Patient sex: F
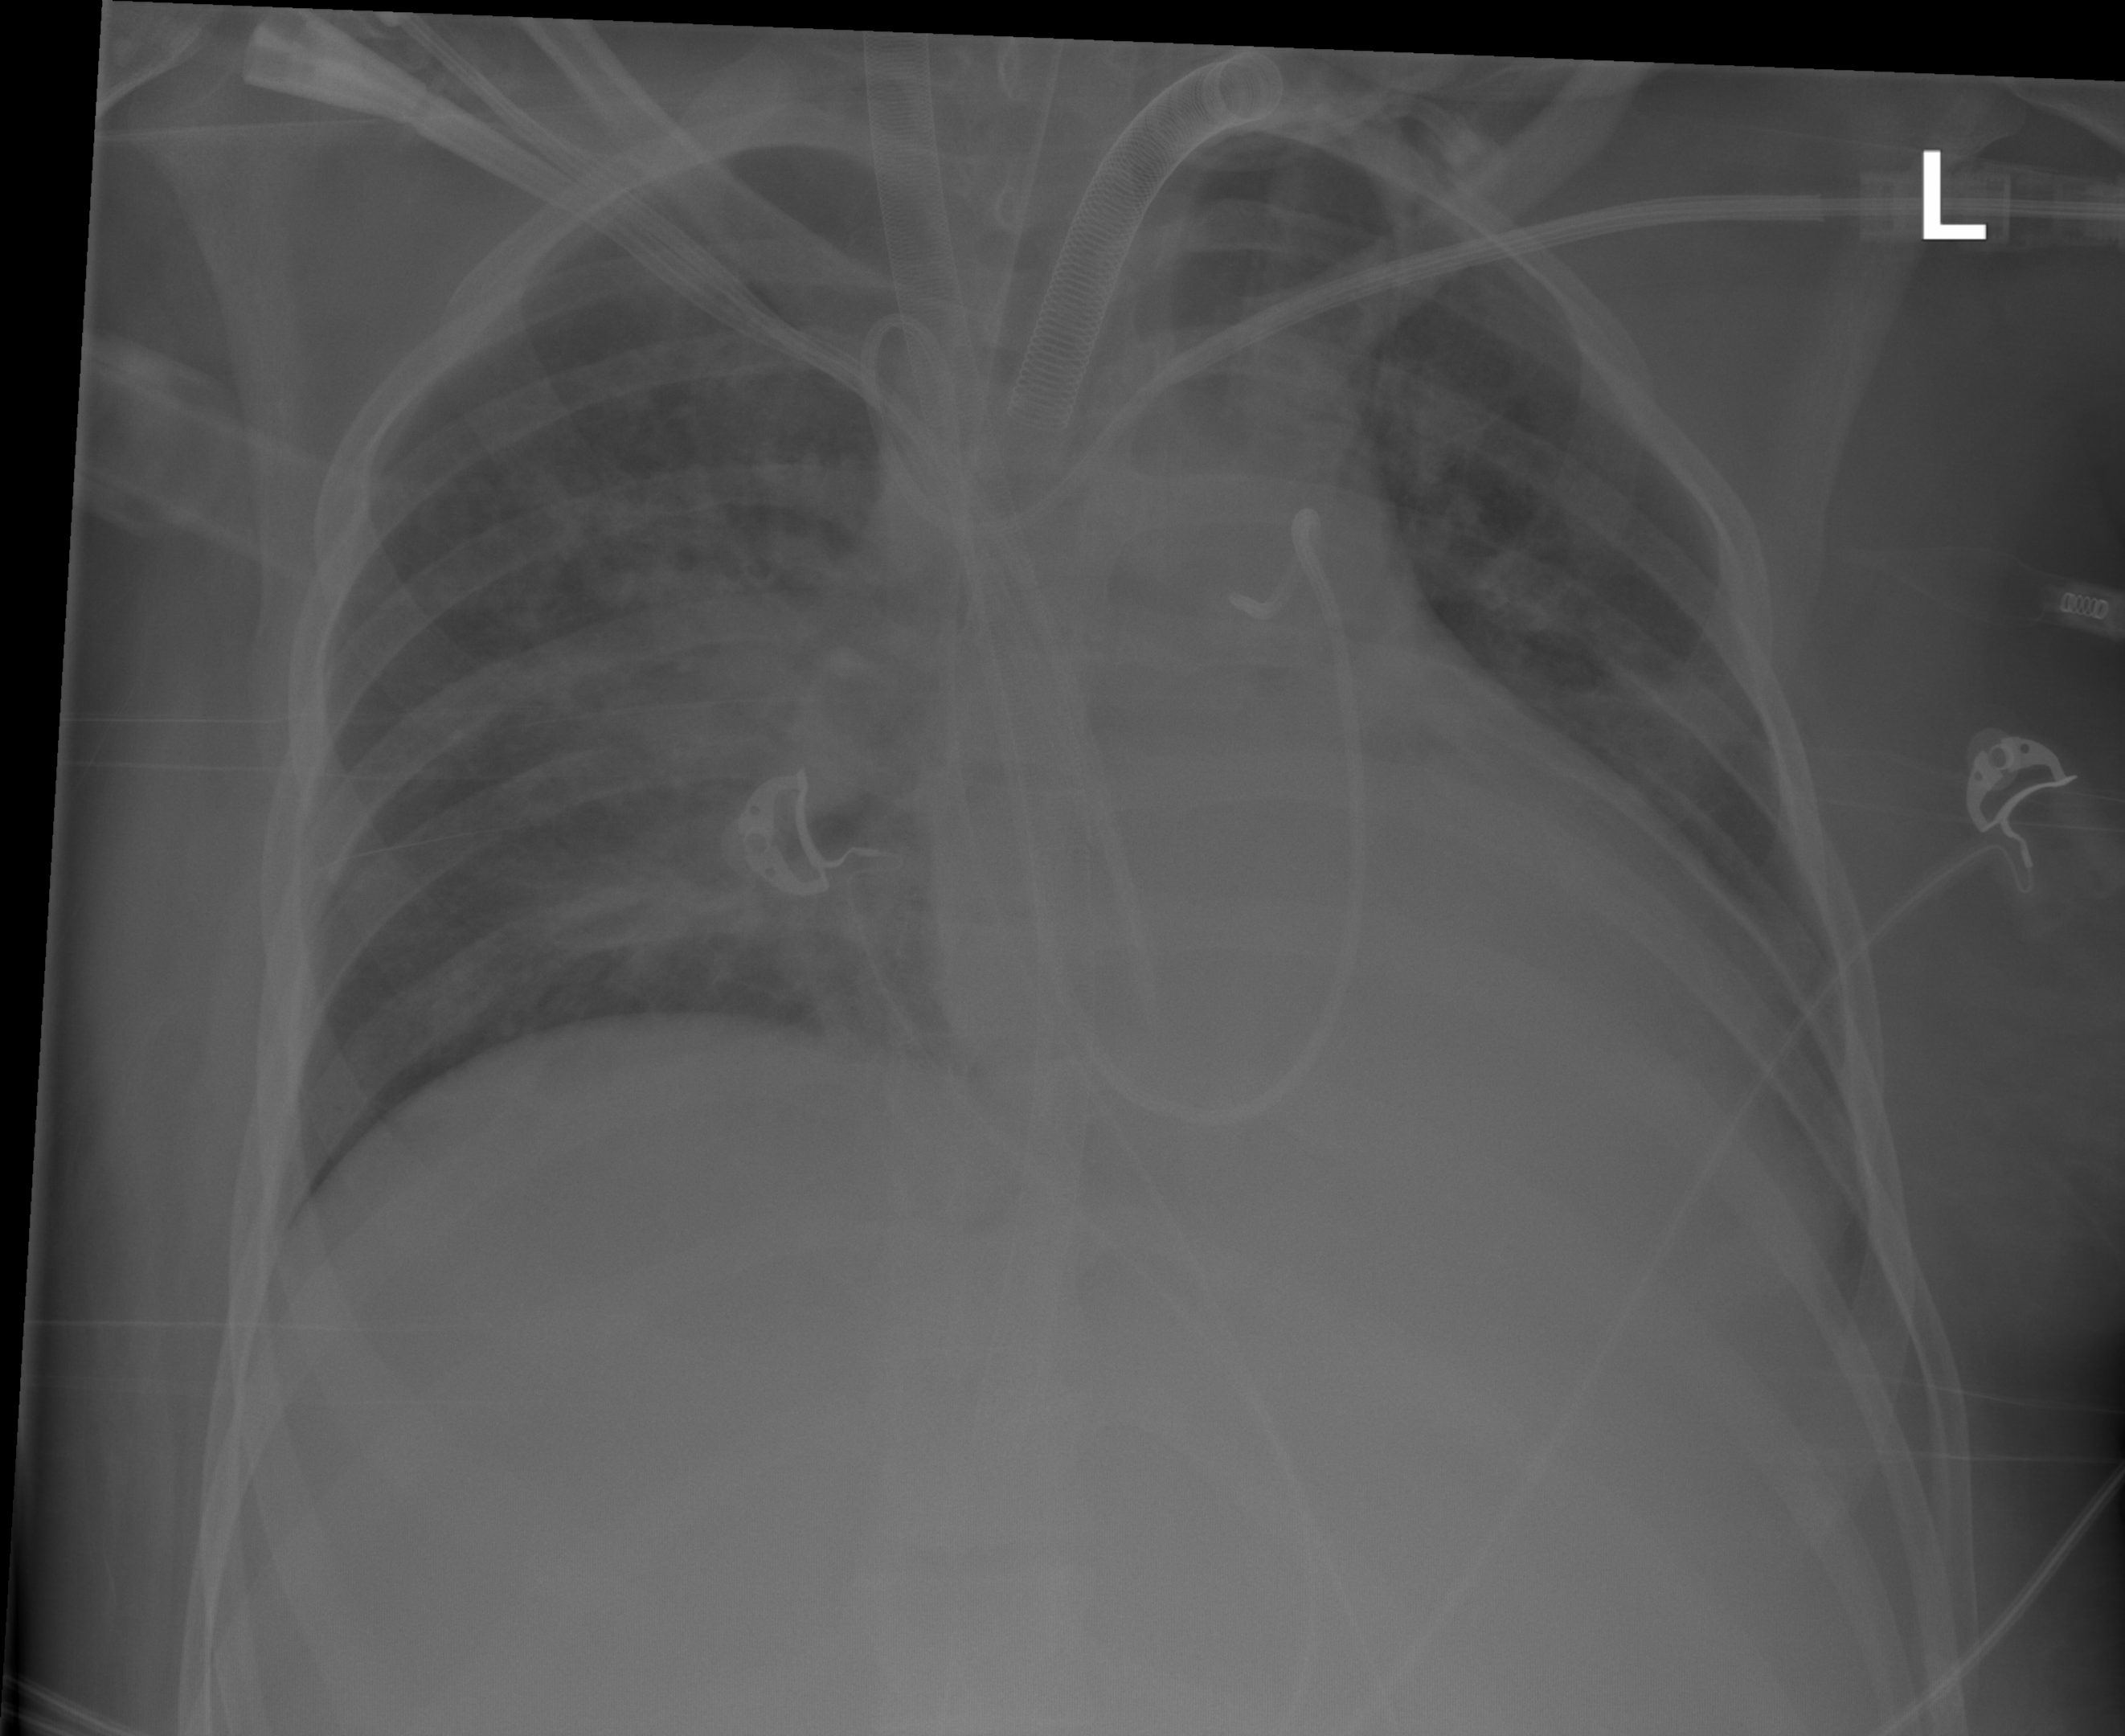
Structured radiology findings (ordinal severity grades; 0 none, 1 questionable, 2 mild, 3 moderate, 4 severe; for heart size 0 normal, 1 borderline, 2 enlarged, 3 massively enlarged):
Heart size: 2
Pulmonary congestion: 3
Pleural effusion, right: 0
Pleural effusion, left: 2
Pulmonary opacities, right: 3
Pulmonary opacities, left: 3
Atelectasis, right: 2
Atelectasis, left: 2